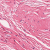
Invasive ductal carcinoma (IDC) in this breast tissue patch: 0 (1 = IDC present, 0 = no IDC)